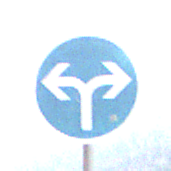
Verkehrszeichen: VorgeschriebeneFahrtrichtungRechtsOderLinks
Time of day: Midday
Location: Outdoor (Nature)
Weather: PartlyCloudy
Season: NotSpecified
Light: Natural